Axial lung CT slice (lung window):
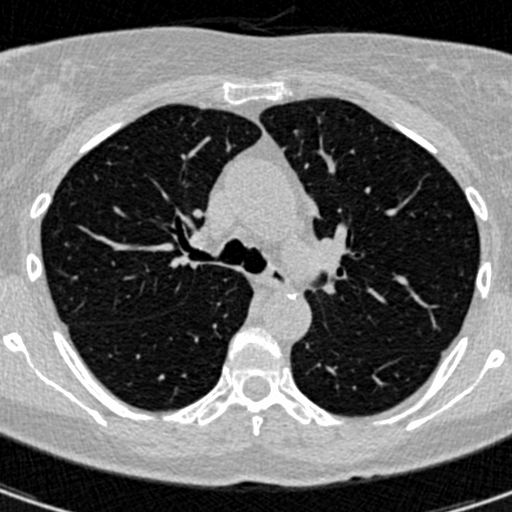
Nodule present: no